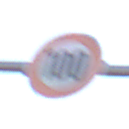
Verkehrszeichen: Geschwindigkeit100
Umgebung: Outdoor, Nature
Tageszeit: SunriseSunset
Wetter: Clear
Licht: Natural
Jahreszeit: NotSpecified
Kontrast: HighContrast